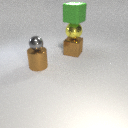
small gray metal sphere above large brown metal cylinder